Question: I have a method:
'''
TraceData.getTraceData(true);
'''
This trace method takes very long or freezes if the external interface is not configured properly. So it does not even return a null. It just hangs.
In this case I want to implement a pop up dialog box with a button "Cancel" to stop this method.
So I created a Job to run this method:
'''
final Job job = new Job("Trace Job") {
@Override
protected IStatus run(IProgressMonitor monitor) {
TraceData.getTraceData(true);
Display.getDefault().asyncExec(new Runnable() {
@Override
public void run() {
MessageDialog.openInformation(shell, "Your Popup ","Your job has finished.");
}
});
return Status.OK_STATUS;
}
};
'''
Then I created a dialog box with a single option to stop the trace.
'''
Shell shell2 = new Shell();
final MessageBox dialog = new MessageBox(shell2, SWT.ICON_QUESTION | SWT.CANCEL);
dialog.setText("Tracing");
dialog.setMessage("Cancel Tracing ?");
int cancelTrace = dialog.open();
'''
This dialog box should automatically disappear when the if tracing is done. So the main thread should stop at this dialog box and wait for the trace to be finished. Or if the user clicks cancel it will stop the trace.
EDIT
Thanks to Alexander I came up with following, but it still has a couple of issues. I needed to put false for the fork in dialog.run(), otherwise I a get SWT thread access error like <URL> before to update the my UI before, but here it is not being activated. Lastly the cancel button is not working, i.e. it cannot be pressed. But the progress bar is working.
'''
ProgressMonitorDialog dialog = new ProgressMonitorDialog(Display.getDefault().getActiveShell());
try {
dialog.run(false, true, new IRunnableWithProgress() {
@Override
public void run(IProgressMonitor monitor) throws InvocationTargetException, InterruptedException {
monitor.beginTask("Tracing", 10 );
for(int i = 0; i < 10; i++){
// Check if the user pressed "cancel" or method has finished
if(monitor.isCanceled() || finished == true){
System.out.println("Cancel Pressed or Finished");
monitor.done();
return;
}else{
Display.getDefault().readAndDispatch();
}
if (i == 0){ // run only once
System.out.println("Here");
Display.getDefault().asyncExec(new Runnable() {
@Override
public void run() {
try {
System.out.println("Start Trace");
Thread.sleep(4000); // represents long method
finished = true;
} catch (InterruptedException e) {
// TODO Auto-generated catch block
e.printStackTrace();
}
}
});
}
// Optionally add subtasks
monitor.subTask("Time passed: " + (i * 500) + " ms");
Thread.sleep(500);
// Tell the monitor that you successfully finished one item of "workload"-many
monitor.worked(1);
}
// You are done
monitor.done();
}
});
} catch (InvocationTargetException | InterruptedException e1) {
// TODO Auto-generated catch block
e1.printStackTrace();
}
'''

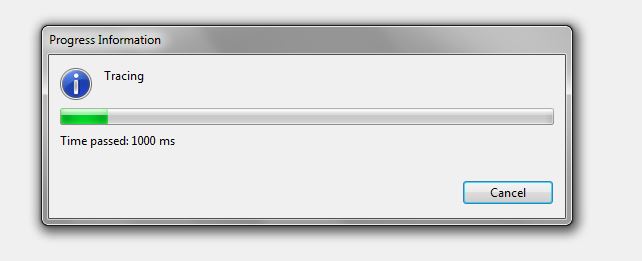
Answer: What you could use is ProgressMonitorDialog: it has possibility to cancel the work and show your progress.
'''
ProgressMonitorDialog dialog = new ProgressMonitorDialog(Display.getDefault().getActiveShell());
try {
dialog.run(true, true, new IRunnableWithProgress() {
@Override
public void run(IProgressMonitor monitor) throws InvocationTargetException, InterruptedException {
monitor.beginTask("Tracing", 100);
while(!monitor.isCanceled()) {
Display.getDefault().readAndDispatch();
// Do your work here
}
}
});
} catch (InvocationTargetException | InterruptedException e1) {
// TODO Auto-generated catch block
e1.printStackTrace();
}
'''
This example would probably needs to be adjusted for your requirements and 'TraceData.getTraceData(true);' implementation. Probably you wouldn't use 'while' cycle but rather checking time to time if dialog is cancelled.
I think that the main problem you have there is the part where you put Thread to sleep. Since you are executing it in the UI thread, you are actually putting the UI Thread to sleep. That is why neither cancel button, nor other part, where you want to update your UI in 'asynchExec' is working.
I'd suggest you to create a <URL>. This will create another non-UI Thread, which can be used for checking, if monitor is cancelled or updating some state variables or whatever.